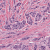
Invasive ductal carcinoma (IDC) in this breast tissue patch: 1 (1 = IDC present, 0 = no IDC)